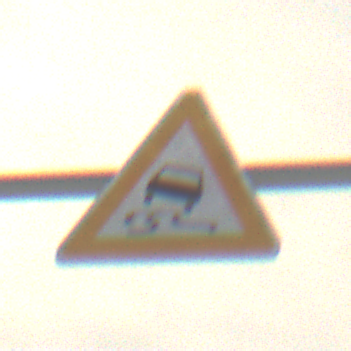
Verkehrszeichen: SchleuderOderRutschgefahr
Umgebung: Outdoor, Nature
Tageszeit: MorningAfternoon
Wetter: Overcast
Licht: Natural
Jahreszeit: Winter
Kontrast: LowContrast